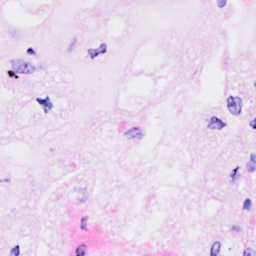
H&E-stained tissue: Breast